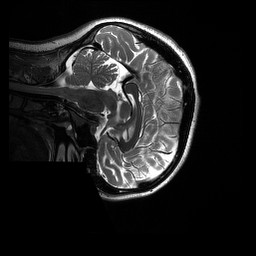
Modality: T2w
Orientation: sagittal
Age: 19
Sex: female